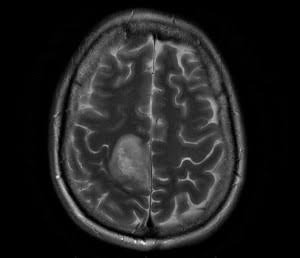
Label: meningioma